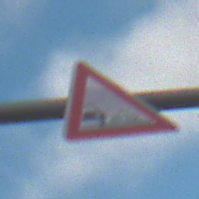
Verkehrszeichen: SplittSchotter
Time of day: SunriseSunset
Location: Outdoor (RoadRail)
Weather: PartlyCloudy
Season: NotSpecified
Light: Natural